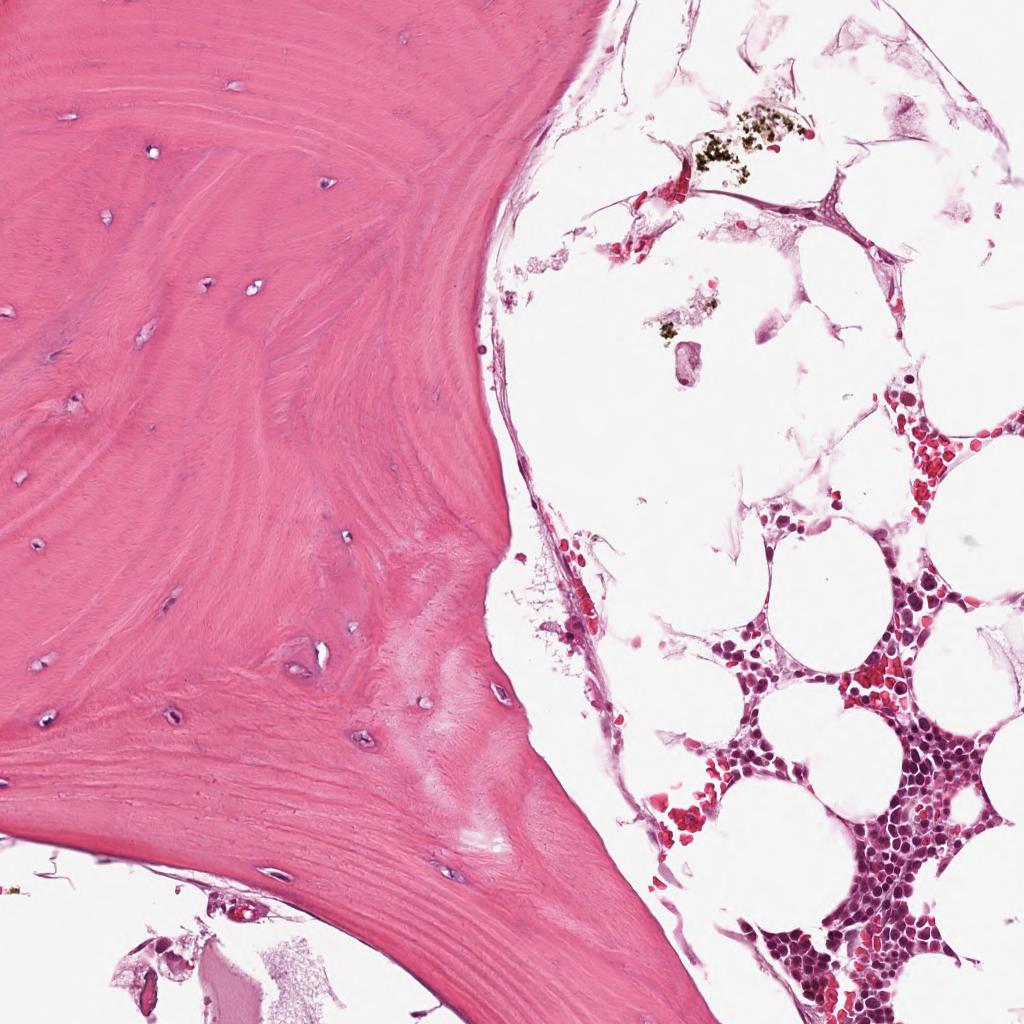
Label: Non-Tumor